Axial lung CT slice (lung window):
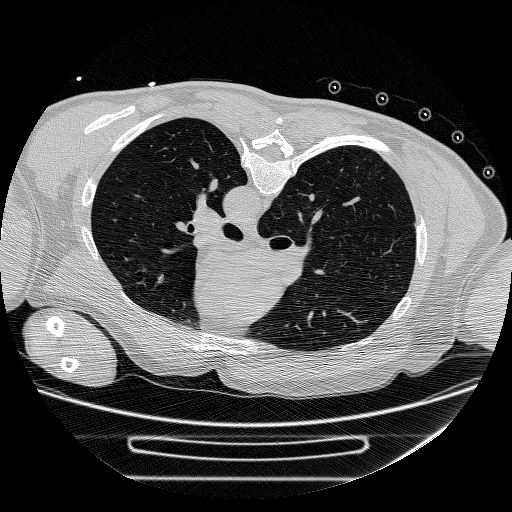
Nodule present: no